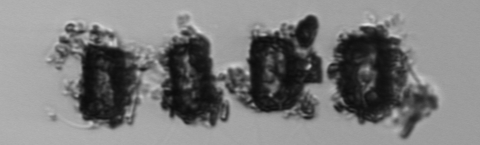
Label: Thalassiosira_TAG_external_detritus